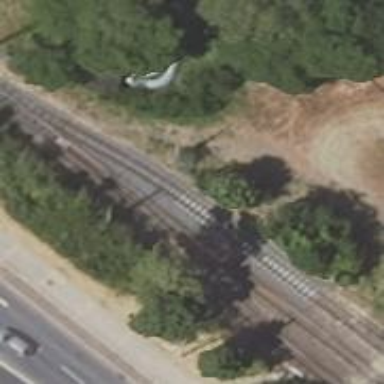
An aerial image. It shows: Railway switch with turnout to the right.